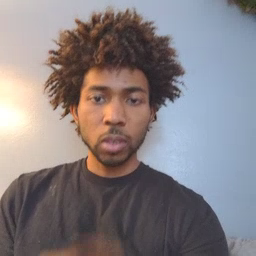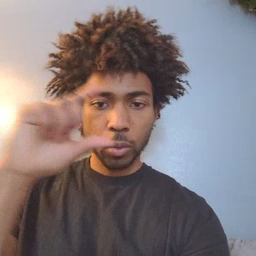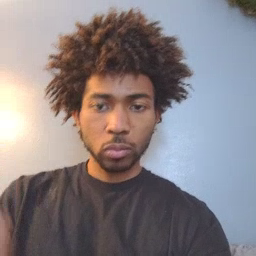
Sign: moon